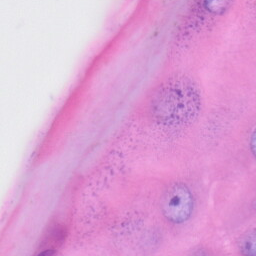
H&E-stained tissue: Skin